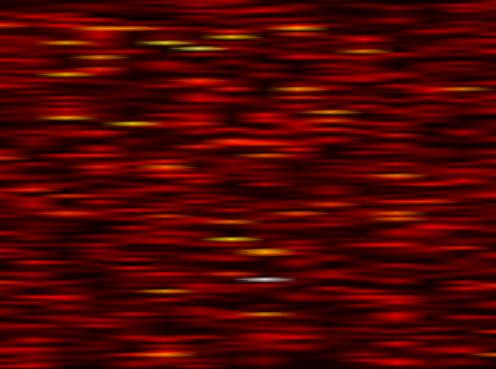
Label: OFDM